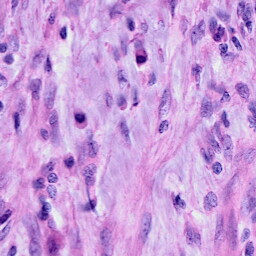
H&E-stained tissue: Cervix